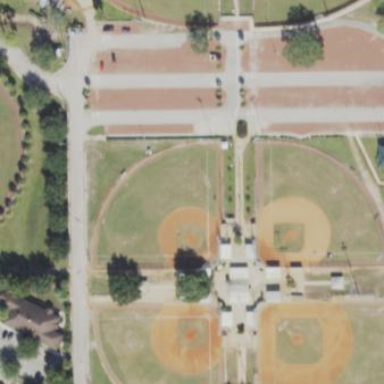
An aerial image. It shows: Baseball pitch for leisure land.